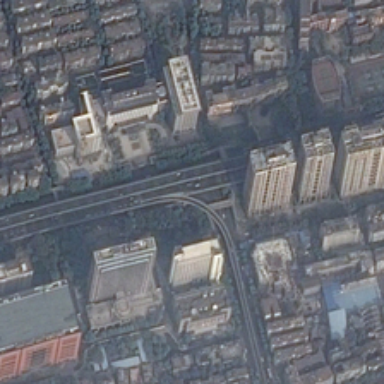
The commercial scatters in three parts of a t road .